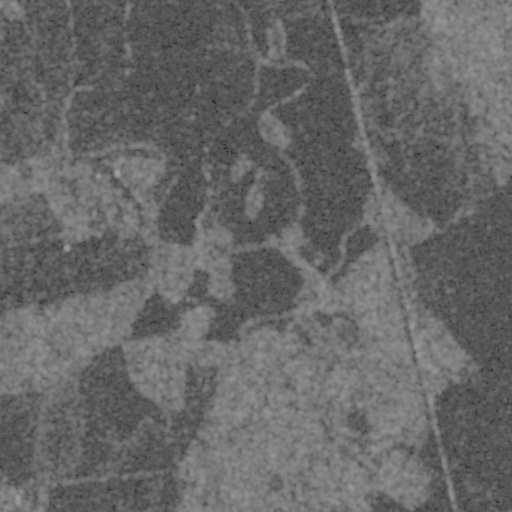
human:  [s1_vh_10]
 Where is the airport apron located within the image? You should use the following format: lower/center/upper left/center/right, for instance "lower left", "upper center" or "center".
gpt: The airport apron is located in the center left of the image.
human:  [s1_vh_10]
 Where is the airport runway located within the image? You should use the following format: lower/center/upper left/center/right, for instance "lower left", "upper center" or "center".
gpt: The airport runway is located in the center left of the image.
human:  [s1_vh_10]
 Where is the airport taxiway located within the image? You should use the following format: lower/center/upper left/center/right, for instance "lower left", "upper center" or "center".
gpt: The airport taxiway is located in the upper left of the image.
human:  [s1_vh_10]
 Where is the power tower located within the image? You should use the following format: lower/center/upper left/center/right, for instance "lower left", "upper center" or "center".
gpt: The power tower is located in the upper right of the image.
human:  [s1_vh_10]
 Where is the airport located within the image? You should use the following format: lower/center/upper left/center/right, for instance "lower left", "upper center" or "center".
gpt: There is no airport in the image.

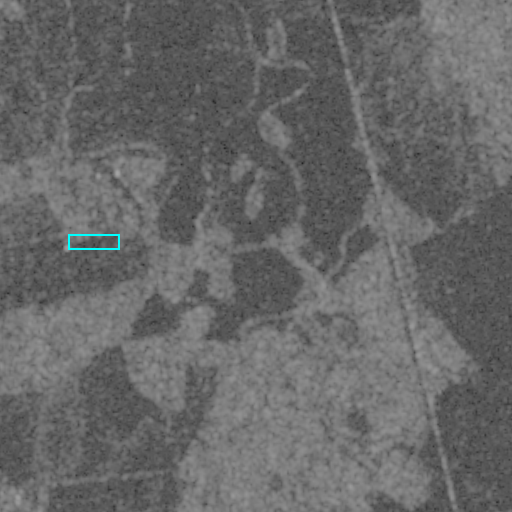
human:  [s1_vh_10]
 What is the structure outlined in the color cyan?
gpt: The structure outlined in cyan is an airport apron.
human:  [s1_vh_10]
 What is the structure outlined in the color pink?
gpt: There is no pink outline.